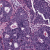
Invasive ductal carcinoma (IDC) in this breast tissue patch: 0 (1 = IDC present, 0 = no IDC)